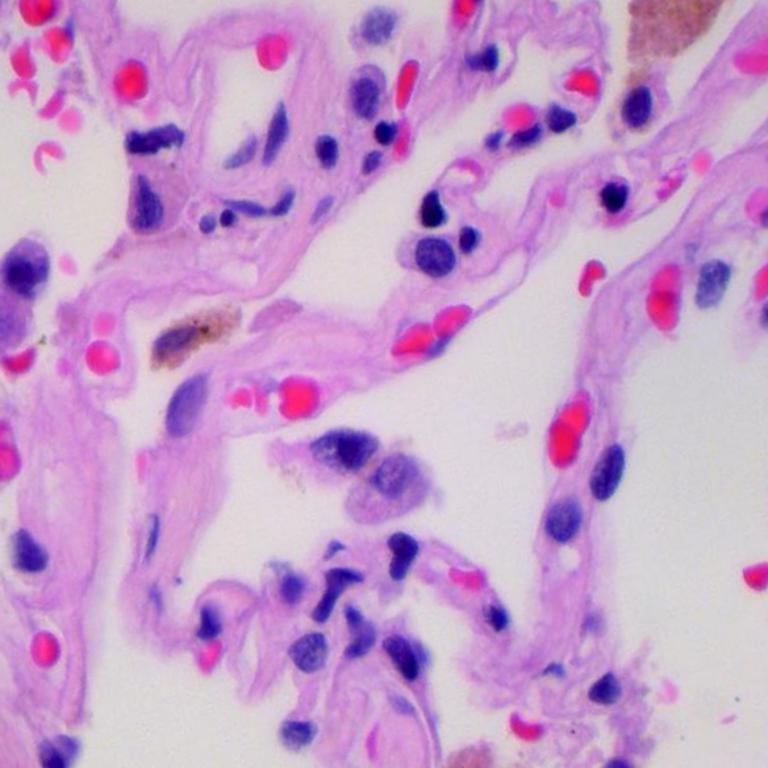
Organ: lung
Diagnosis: benign